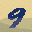
Label: 9